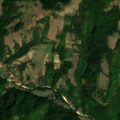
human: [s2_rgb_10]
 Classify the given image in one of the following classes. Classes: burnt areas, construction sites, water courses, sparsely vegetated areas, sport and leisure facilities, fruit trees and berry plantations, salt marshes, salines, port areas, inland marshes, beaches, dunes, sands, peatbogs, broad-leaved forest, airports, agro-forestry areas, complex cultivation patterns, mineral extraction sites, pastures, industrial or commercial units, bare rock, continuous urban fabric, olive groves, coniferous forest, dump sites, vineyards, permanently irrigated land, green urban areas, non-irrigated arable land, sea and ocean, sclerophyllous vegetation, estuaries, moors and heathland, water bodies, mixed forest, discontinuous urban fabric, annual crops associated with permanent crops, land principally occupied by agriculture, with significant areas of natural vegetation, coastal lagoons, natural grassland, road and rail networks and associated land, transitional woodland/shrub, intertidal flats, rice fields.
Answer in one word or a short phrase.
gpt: complex cultivation patterns, land principally occupied by agriculture, with significant areas of natural vegetation, broad-leaved forest, natural grassland